Field crop: maize
Growth stage: 2
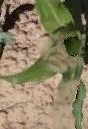
Species: maize